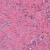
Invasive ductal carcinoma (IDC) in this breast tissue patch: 0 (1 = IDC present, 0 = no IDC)